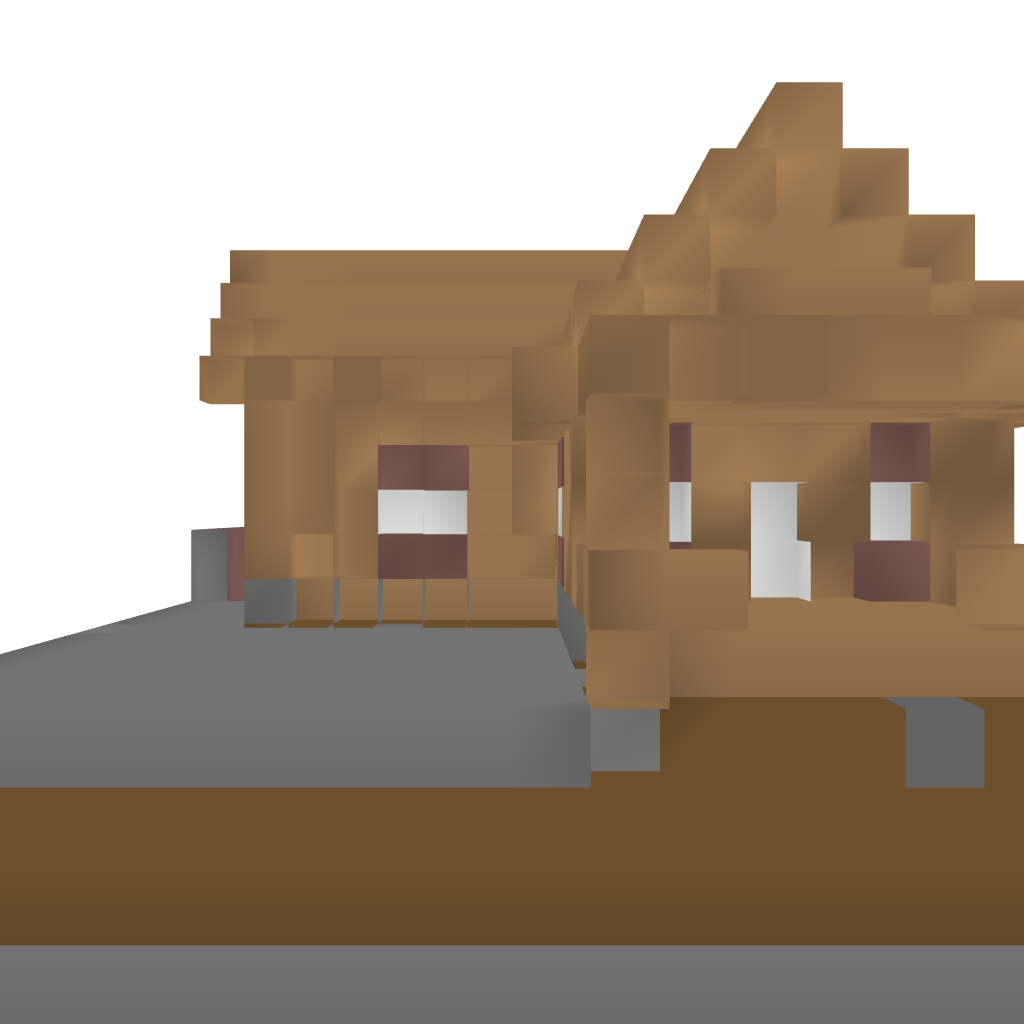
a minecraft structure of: Wood House bad low quality